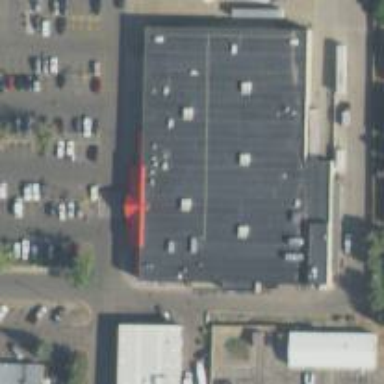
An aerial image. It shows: Pharmacy.